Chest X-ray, PA view. Patient: 67 years old, sex F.
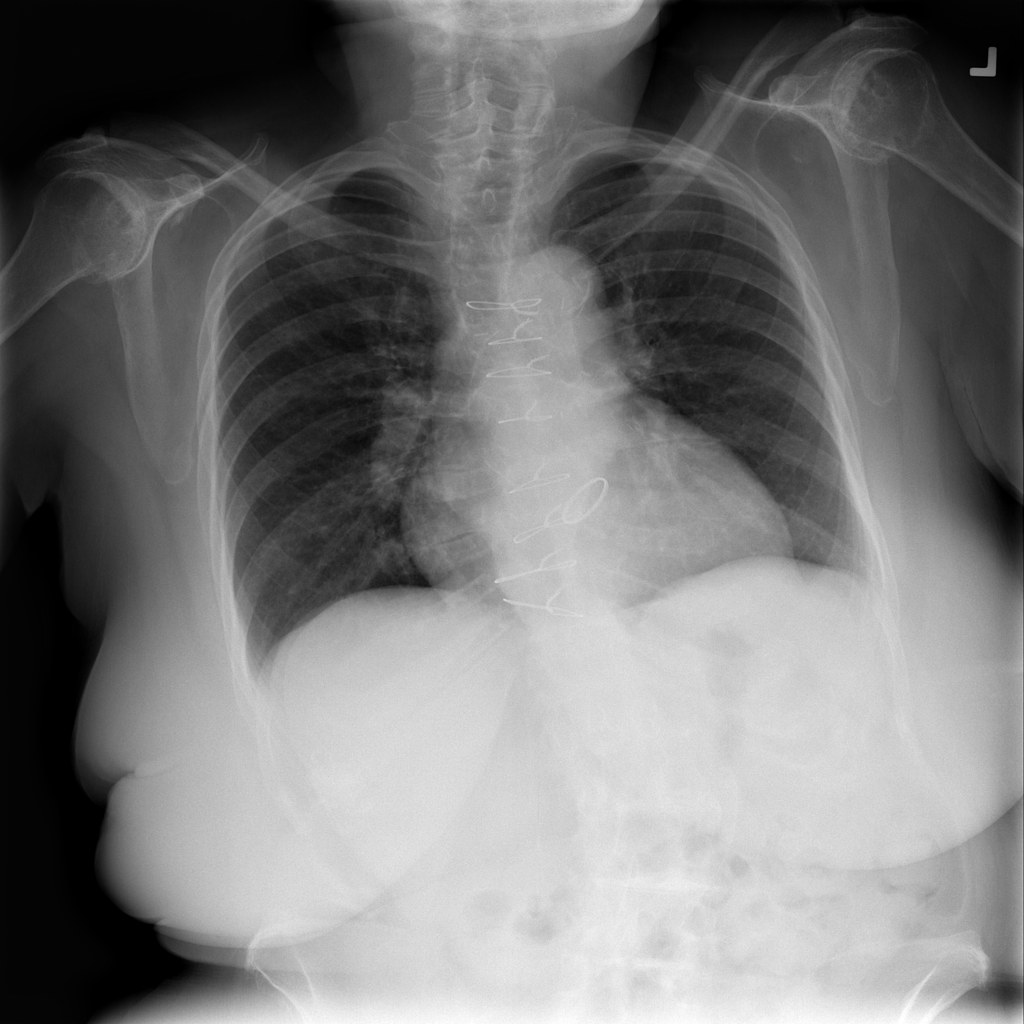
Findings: No Finding